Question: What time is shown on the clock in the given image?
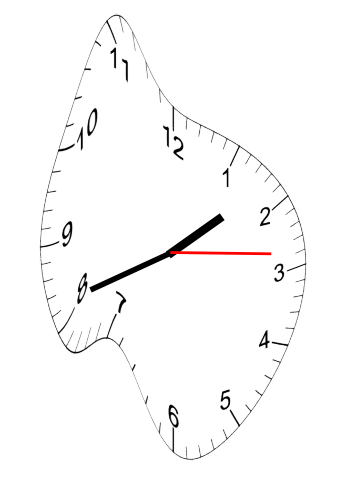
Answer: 01:41:14